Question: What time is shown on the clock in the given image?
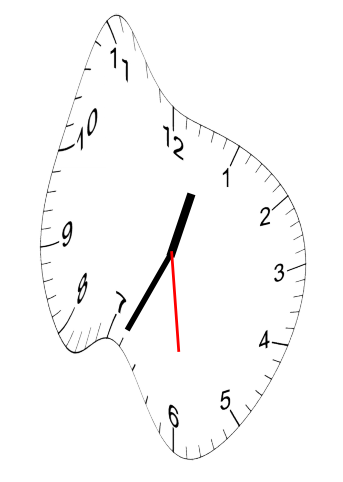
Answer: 12:34:29